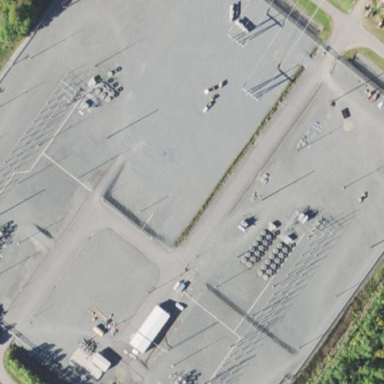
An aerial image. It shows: Converter substation with power.